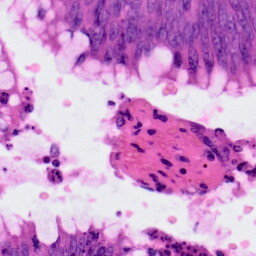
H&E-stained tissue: Colon